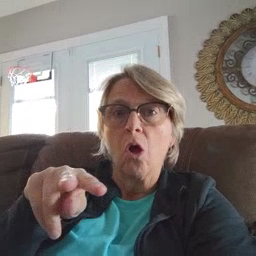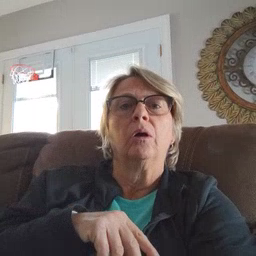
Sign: look